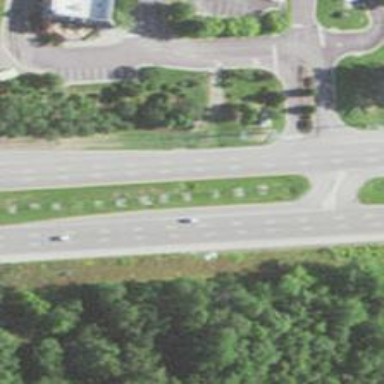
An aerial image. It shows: Trunk highway with expressway features.